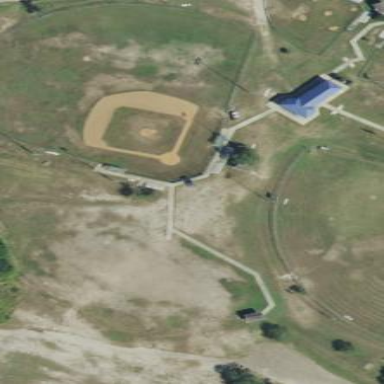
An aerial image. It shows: Baseball pitch for leisure land.